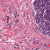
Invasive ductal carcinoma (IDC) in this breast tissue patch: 0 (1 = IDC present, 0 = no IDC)